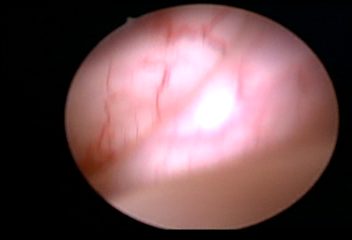
Modality: WLC
Class: Normal mucosa
Bladder cancer association: No